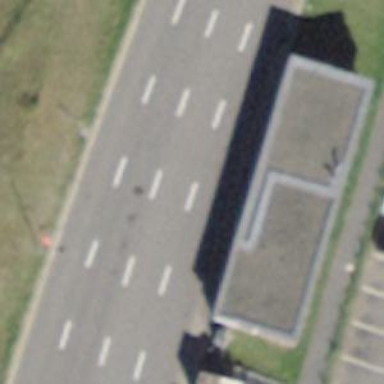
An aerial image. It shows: Kiosk.